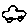
Label: car